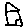
Label: house